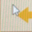
Piece: xx